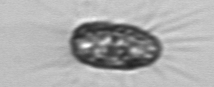
Label: Corethron_hystrix